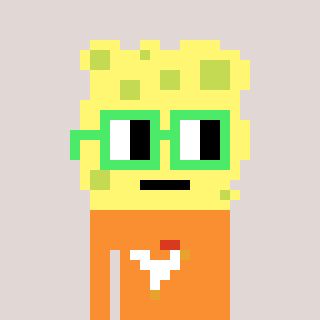
a pixel art character with square light green glasses, a sponge-shaped head and a orange-colored body on a warm background